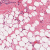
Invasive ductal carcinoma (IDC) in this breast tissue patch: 0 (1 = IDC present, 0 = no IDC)